Field crop: maize
Growth stage: 1
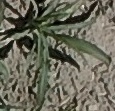
Species: sorghum